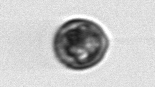
Label: Dinophyceae